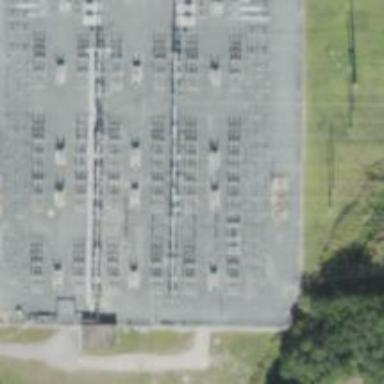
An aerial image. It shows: Switch for power supply.